Question: I changed to Nimbus look and feel, as it is described <URL>.
It works fine except for JCheckBoxMenuItems, where the check squares disappeared. The selection color is incorrect too.
'''
public class FilterByNodeUI
{
private JPopupMenu filterMenu;
private PopupMenuButton menu;
private JMenu eventLogFilters, commandFilters;
private JCheckBoxMenuItem[] commandsPeriodicalItems, commandsPeriodicalAllPortsItems;
private JCheckBoxMenuItem alarm, connection, standard;
private String id;
public FilterByNodeUI(Node node)
{
this.id = node.getIp();
filterMenu = new JPopupMenu();
eventLogFilter();
int cpNbr = node.getCommands().getCommandsPeriodical().size();
int cpapNbr = node.getCommands().getCommandsPeriodicalAllPorts().size();
commandsPeriodicalItems = new JCheckBoxMenuItem[cpNbr];
commandsPeriodicalAllPortsItems = new JCheckBoxMenuItem[cpapNbr];
commandFilters = new JMenu("Commands");
for(int i = 0; i < cpNbr; i++)
{
commandsPeriodicalItems[i] = menuItemFactory(node.getCommands().getCommandsPeriodical().get(i).getCommand());
commandFilters.add(commandsPeriodicalItems[i]);
}
commandFilters.addSeparator();
for(int i = 0; i < cpapNbr; i++)
{
commandsPeriodicalAllPortsItems[i] = menuItemFactory(node.getCommands().getCommandsPeriodicalAllPorts().get(i).getCommand());
commandFilters.add(commandsPeriodicalAllPortsItems[i]);
}
filterMenu.add(eventLogFilters);
filterMenu.add(commandFilters);
menu = new PopupMenuButton(node.getDispName(), filterMenu);
commandFilterListeners(commandsPeriodicalItems, node, true);
commandFilterListeners(commandsPeriodicalAllPortsItems, node, false);
}
private void eventLogFilter()
{
alarm = menuItemFactory("Alarm messages");
standard = menuItemFactory("Standard messages");
connection = menuItemFactory("Connection messages");
eventLogFilters = new JMenu("Event Log Messages");
eventLogFilters.add(alarm);
eventLogFilters.add(connection);
eventLogFilters.add(standard);
}
private JCheckBoxMenuItem menuItemFactory(String name)
{
JCheckBoxMenuItem tmp;
tmp = new JCheckBoxMenuItem(name);
tmp.setSelected(true);
tmp.setUI(new StayOpenCheckBoxMenuItemUI()); // I set a new UI here
return tmp;
}
}
'''
This is what it looks like now:

It seems to me that the new look and feel did not apply for the JCheckBoxMenuitems or the JMenu.
The cause of the problem is that I set a new UI for hte JCheckBoxMenuItems because I do not want to close the popup menu when the user checks/unchecks an item.
'''
public class StayOpenCheckBoxMenuItemUI extends BasicCheckBoxMenuItemUI
{
@Override
protected void doClick(MenuSelectionManager msm)
{
menuItem.doClick(0);
}
public static ComponentUI createUI(JComponent c)
{
return new StayOpenCheckBoxMenuItemUI();
}
}
'''
Is there a way to keep this unclosing feature beside the nimbus look and feel?
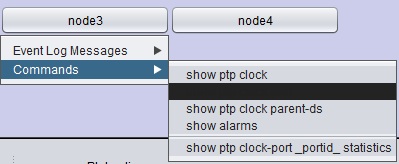
Answer: not an answer <URL>

'''
import java.awt.*;
import javax.swing.*;
// JDK 1.6
//import com.sun.java.swing.*;
//import com.sun.java.swing.plaf.nimbus.*;
//__________________________________________
// JDK 1.7
import javax.swing.plaf.nimbus.*;
class NimbusCheckIconTest {
public JMenuBar createMenuBar() {
JCheckBoxMenuItem cbmi = new JCheckBoxMenuItem("checkIcon test");
UIDefaults d = new UIDefaults();
d.put("CheckBoxMenuItem[Enabled].checkIconPainter",
new MyCheckBoxMenuItemPainter(
MyCheckBoxMenuItemPainter.CHECKICON_ENABLED));
d.put("CheckBoxMenuItem[MouseOver].checkIconPainter",
new MyCheckBoxMenuItemPainter(
MyCheckBoxMenuItemPainter.CHECKICON_MOUSEOVER));
d.put("CheckBoxMenuItem[Enabled+Selected].checkIconPainter",
new MyCheckBoxMenuItemPainter(
MyCheckBoxMenuItemPainter.CHECKICON_ENABLED_SELECTED));
d.put("CheckBoxMenuItem[MouseOver+Selected].checkIconPainter",
new MyCheckBoxMenuItemPainter(
MyCheckBoxMenuItemPainter.CHECKICON_SELECTED_MOUSEOVER));
cbmi.putClientProperty("Nimbus.Overrides", d);
cbmi.putClientProperty("Nimbus.Overrides.InheritDefaults", false);
JMenuBar menuBar = new JMenuBar();
JMenu menu = new JMenu("A Menu");
menuBar.add(menu);
menu.add(new JCheckBoxMenuItem("default"));
menu.add(cbmi);
menuBar.add(menu);
return menuBar;
}
public Container createContentPane() {
JPanel contentPane = new JPanel(new BorderLayout());
contentPane.setOpaque(true);
contentPane.add(new JScrollPane(new JTextArea()));
return contentPane;
}
private static void createAndShowGUI() {
try {
for (UIManager.LookAndFeelInfo laf : UIManager.getInstalledLookAndFeels()) {
if ("Nimbus".equals(laf.getName())) {
UIManager.setLookAndFeel(laf.getClassName());
}
}
} catch (Exception e) {
e.printStackTrace();
}
NimbusCheckIconTest demo = new NimbusCheckIconTest();
JFrame f = new JFrame();
f.setDefaultCloseOperation(JFrame.EXIT_ON_CLOSE);
f.setJMenuBar(demo.createMenuBar());
f.setContentPane(demo.createContentPane());
f.setSize(320, 240);
f.setLocationRelativeTo(null);
f.setVisible(true);
}
public static void main(String[] args) {
EventQueue.invokeLater(new Runnable() {
@Override
public void run() {
createAndShowGUI();
}
});
}
}
//copy: CheckBoxMenuItemPainter.java
class MyCheckBoxMenuItemPainter extends AbstractRegionPainter {
static final int CHECKICON_ENABLED_SELECTED = 6;
static final int CHECKICON_SELECTED_MOUSEOVER = 7;
static final int CHECKICON_ENABLED = 8;
static final int CHECKICON_MOUSEOVER = 9;
private int state;
private PaintContext ctx;
public MyCheckBoxMenuItemPainter(int state) {
super();
this.state = state;
this.ctx = new AbstractRegionPainter.PaintContext(
new Insets(5, 5, 5, 5), new Dimension(9, 10), false, null, 1.0, 1.0);
}
@Override
protected void doPaint(Graphics2D g, JComponent c,
int width, int height, Object[] eckey) {
switch (state) {
case CHECKICON_ENABLED:
paintcheckIconEnabled(g);
break;
case CHECKICON_MOUSEOVER:
paintcheckIconMouseOver(g);
break;
case CHECKICON_ENABLED_SELECTED:
paintcheckIconEnabledAndSelected(g);
break;
case CHECKICON_SELECTED_MOUSEOVER:
paintcheckIconSelectedAndMouseOver(g);
break;
}
}
@Override
protected PaintContext getPaintContext() {
return ctx;
}
private void paintcheckIconEnabled(Graphics2D g) {
g.setPaint(Color.GREEN);
g.drawOval(0, 0, 10, 10);
}
private void paintcheckIconMouseOver(Graphics2D g) {
g.setPaint(Color.PINK);
g.drawOval(0, 0, 10, 10);
}
private void paintcheckIconEnabledAndSelected(Graphics2D g) {
g.setPaint(Color.ORANGE);
g.fillOval(0, 0, 10, 10);
}
private void paintcheckIconSelectedAndMouseOver(Graphics2D g) {
g.setPaint(Color.CYAN);
g.fillOval(0, 0, 10, 10);
}
}
'''